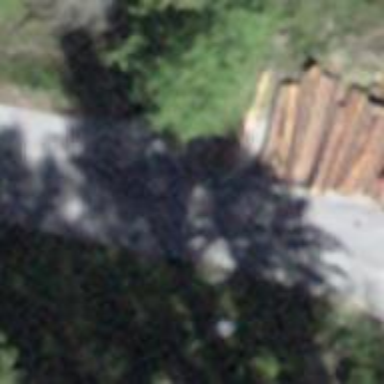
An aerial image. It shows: Bus stop with platform for public transport.